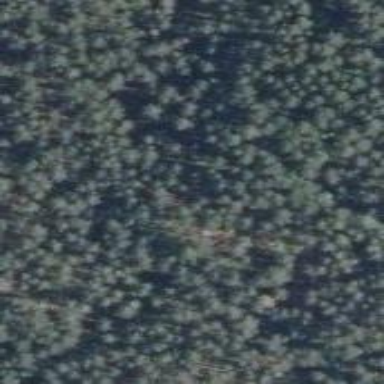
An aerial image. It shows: Woodland consisting mainly of needle-leaved trees.